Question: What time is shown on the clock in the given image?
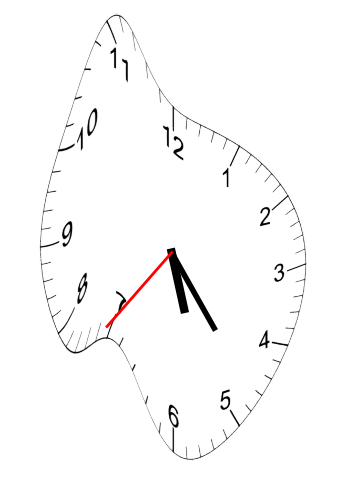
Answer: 05:23:36